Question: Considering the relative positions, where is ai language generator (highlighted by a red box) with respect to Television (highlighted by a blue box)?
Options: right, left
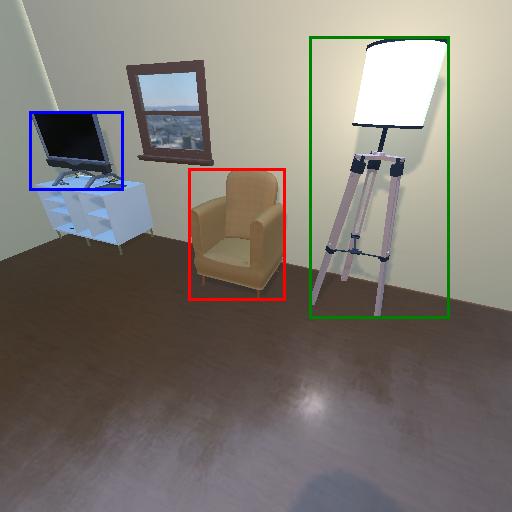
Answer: right